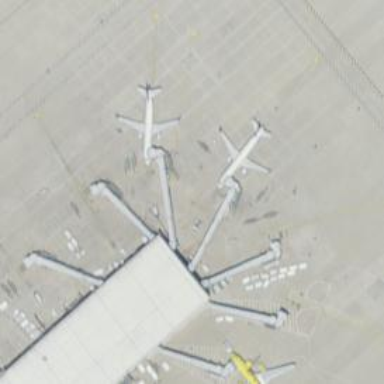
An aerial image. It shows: Airport gate.